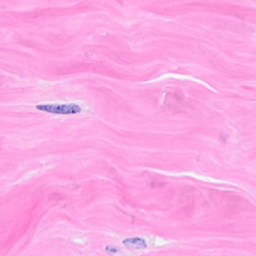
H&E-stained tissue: Breast